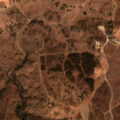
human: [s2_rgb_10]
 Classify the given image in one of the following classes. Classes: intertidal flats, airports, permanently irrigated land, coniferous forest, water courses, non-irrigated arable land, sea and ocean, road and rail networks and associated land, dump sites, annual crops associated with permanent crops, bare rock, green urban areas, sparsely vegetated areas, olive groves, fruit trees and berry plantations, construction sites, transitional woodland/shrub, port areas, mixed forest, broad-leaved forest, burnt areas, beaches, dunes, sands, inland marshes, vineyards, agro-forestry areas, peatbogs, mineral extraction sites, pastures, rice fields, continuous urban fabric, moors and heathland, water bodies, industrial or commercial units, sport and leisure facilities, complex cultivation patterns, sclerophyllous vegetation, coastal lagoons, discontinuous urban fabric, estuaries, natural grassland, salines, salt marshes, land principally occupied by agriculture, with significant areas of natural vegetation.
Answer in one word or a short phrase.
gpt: non-irrigated arable land, pastures, agro-forestry areas